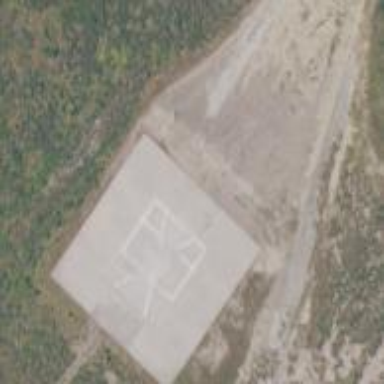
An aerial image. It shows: Image of helipad at airport.